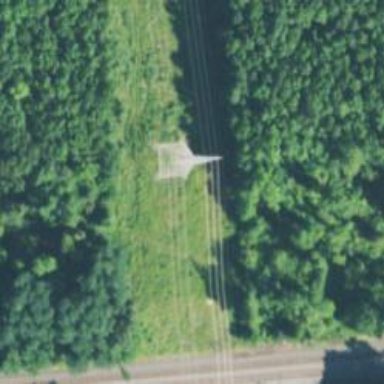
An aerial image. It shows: Lattice structure tower used for power transmission.